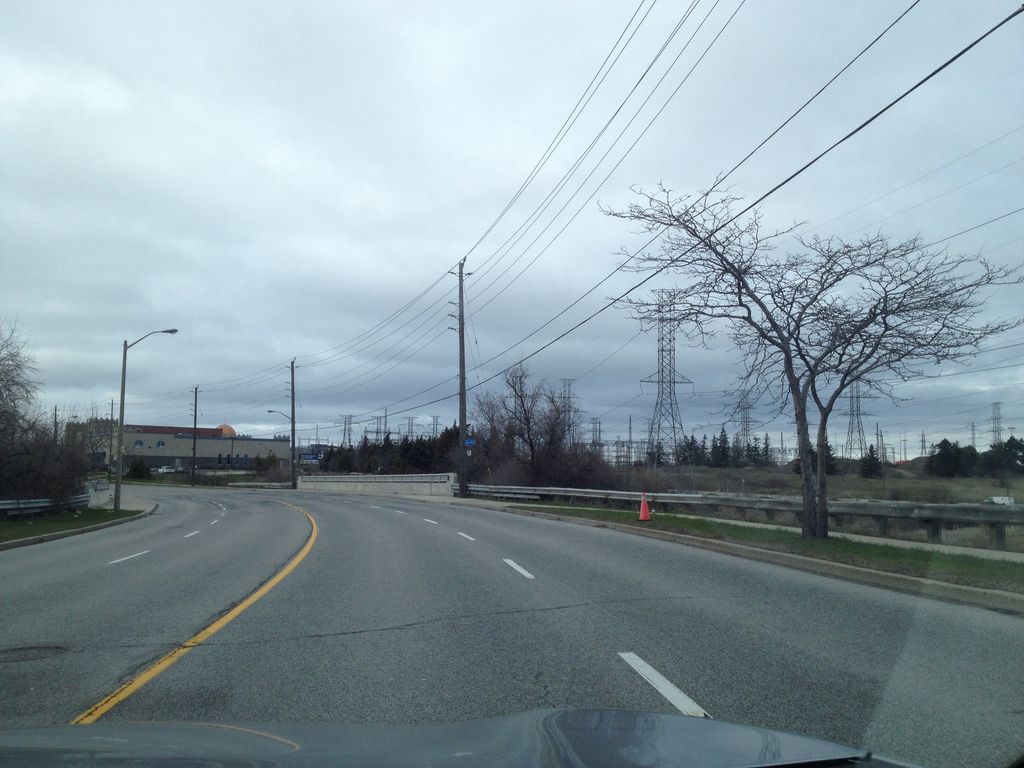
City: toronto